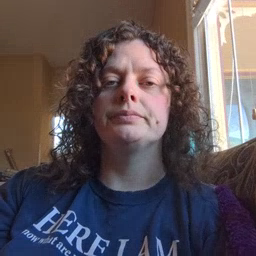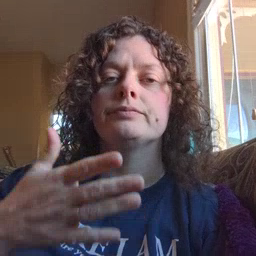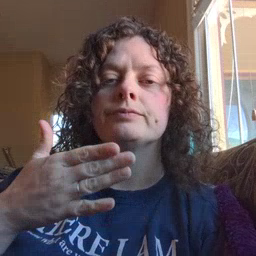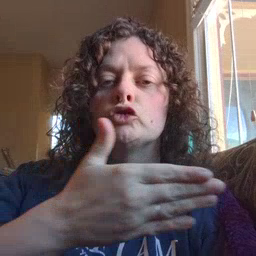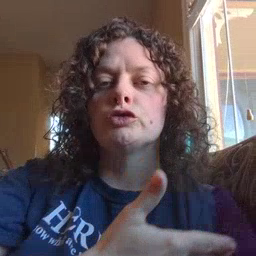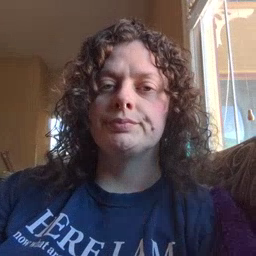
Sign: fish